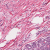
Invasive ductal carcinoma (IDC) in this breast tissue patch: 1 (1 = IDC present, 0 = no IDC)